Interaction volume radius: 5 \u00c5
Interaction volume height: 35 \u00c5
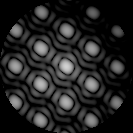
Disorder parameter: 0.01226